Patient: sex F, age 33
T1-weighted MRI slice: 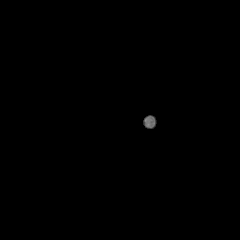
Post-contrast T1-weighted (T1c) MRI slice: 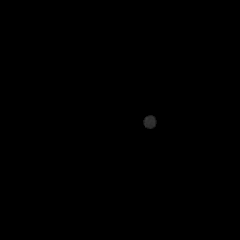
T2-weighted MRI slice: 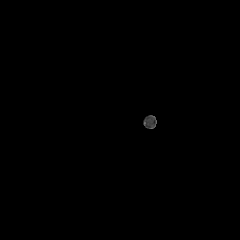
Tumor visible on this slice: no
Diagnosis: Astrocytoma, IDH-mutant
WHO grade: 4